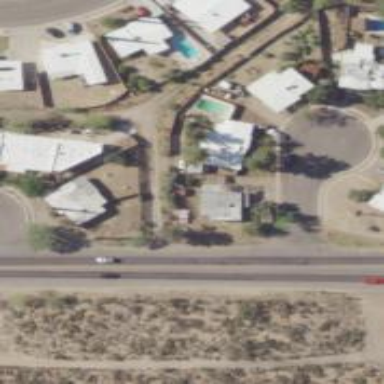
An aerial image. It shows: Alleyway designated as service road.